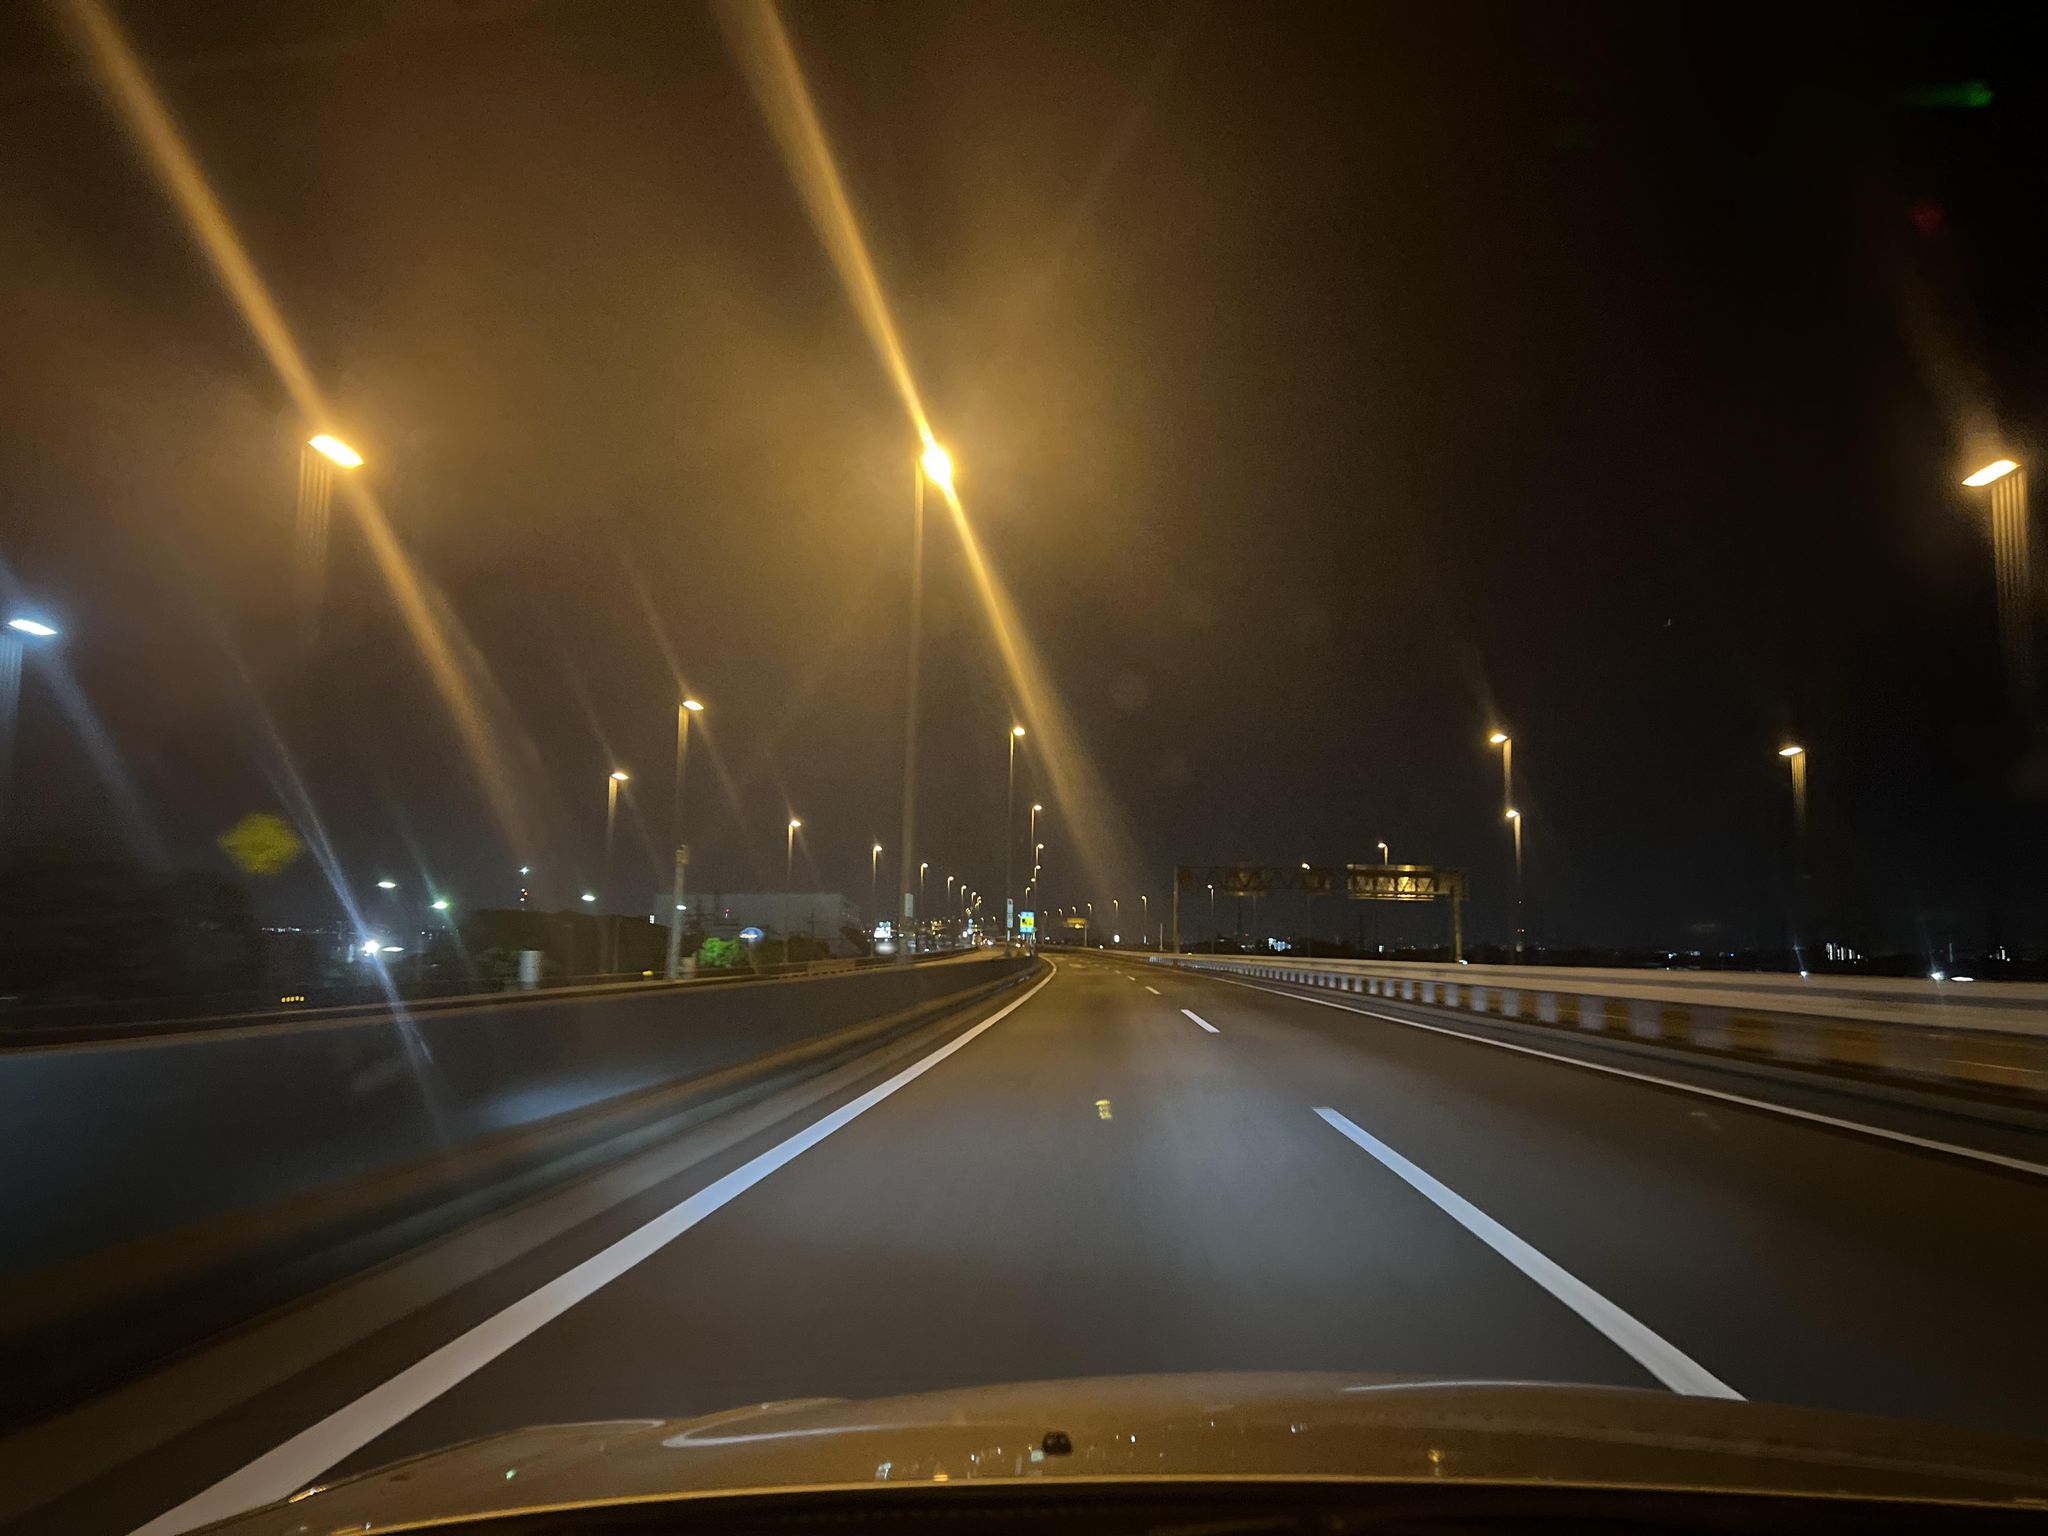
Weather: clear
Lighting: night
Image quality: slightly poor
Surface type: driving surface
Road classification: motorway
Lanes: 2.0
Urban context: urban centre
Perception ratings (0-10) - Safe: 2.53, Lively: 2.87, Beautiful: 5.02, Boring: 5.56, Depressing: 5.48, Wealthy: 7.43